Field crop: maize
Growth stage: 2
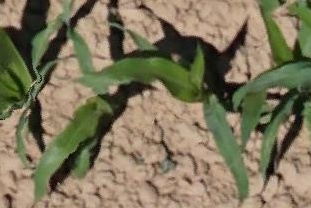
Species: maize